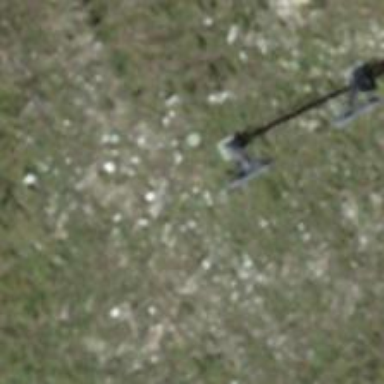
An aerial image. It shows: Pylon for aerialway.